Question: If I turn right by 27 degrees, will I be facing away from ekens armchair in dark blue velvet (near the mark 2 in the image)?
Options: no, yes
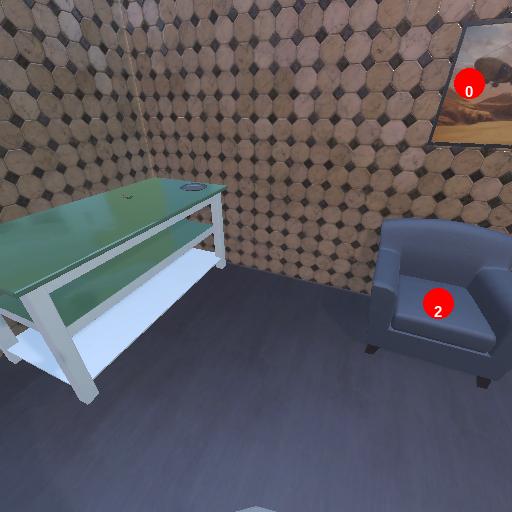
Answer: no